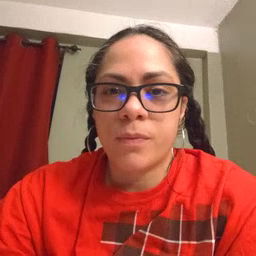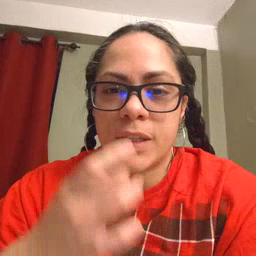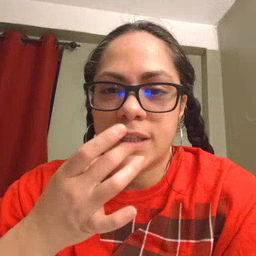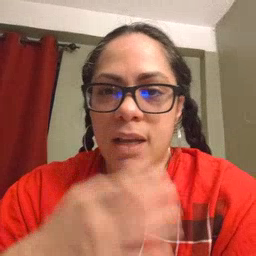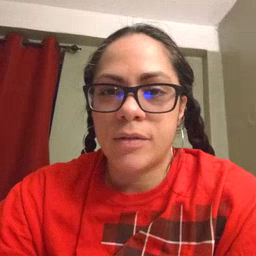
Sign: snack